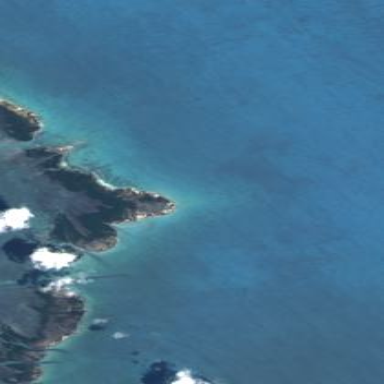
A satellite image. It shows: Island with natural coastline.